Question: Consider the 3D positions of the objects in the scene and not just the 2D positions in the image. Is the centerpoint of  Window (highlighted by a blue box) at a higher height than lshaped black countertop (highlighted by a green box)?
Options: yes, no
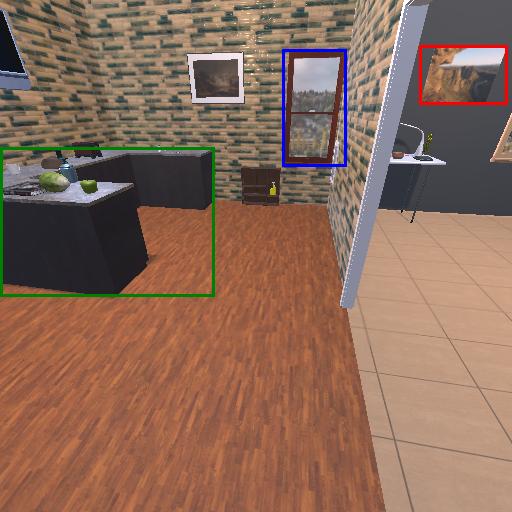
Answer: yes